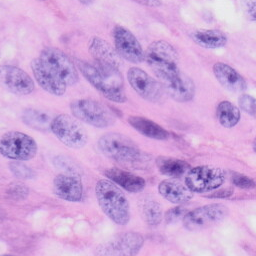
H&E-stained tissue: Skin